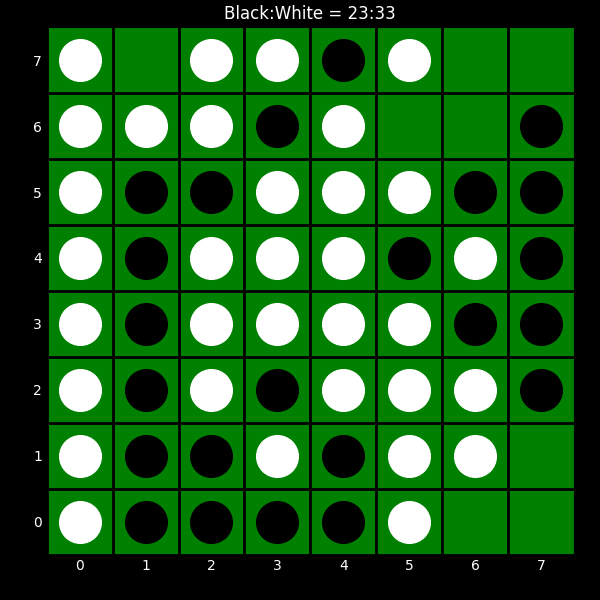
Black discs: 23
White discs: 33